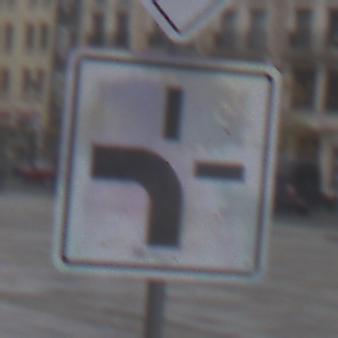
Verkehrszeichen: VerlaufVorfahrtsstrasse1
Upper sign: Vorfahrtsstrasse
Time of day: Midday
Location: Outdoor (Urban)
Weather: Overcast
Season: NotSpecified
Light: Natural